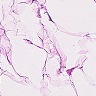
Metastatic tissue present: no